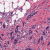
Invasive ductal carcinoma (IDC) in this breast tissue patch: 1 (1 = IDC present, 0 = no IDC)